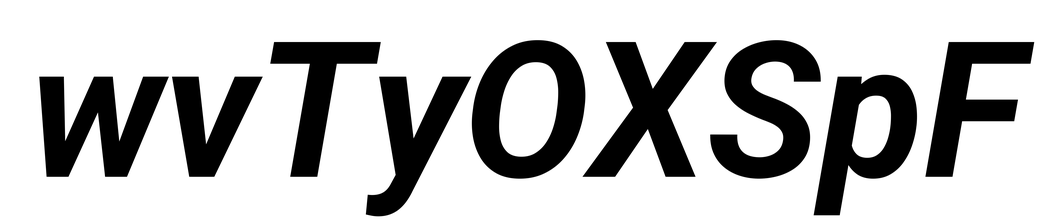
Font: Roboto-Italic_Bold_Italic